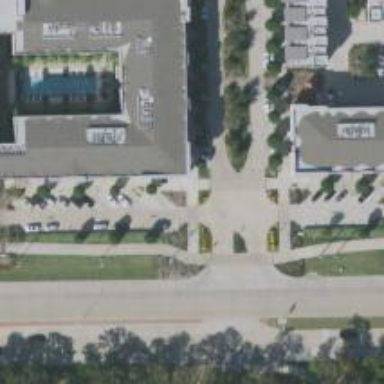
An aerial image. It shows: Residential road with separate sidewalk.